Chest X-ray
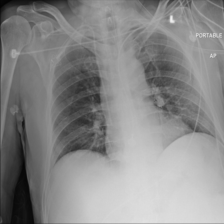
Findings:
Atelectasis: negative
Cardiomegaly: negative
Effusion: negative
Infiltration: negative
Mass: negative
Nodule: negative
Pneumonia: negative
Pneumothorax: negative
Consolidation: negative
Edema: negative
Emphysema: negative
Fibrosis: negative
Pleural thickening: negative
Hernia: negative